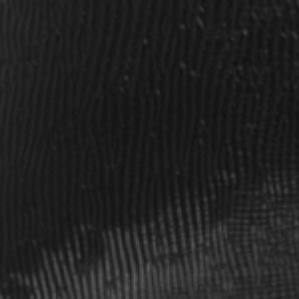
Label: frost